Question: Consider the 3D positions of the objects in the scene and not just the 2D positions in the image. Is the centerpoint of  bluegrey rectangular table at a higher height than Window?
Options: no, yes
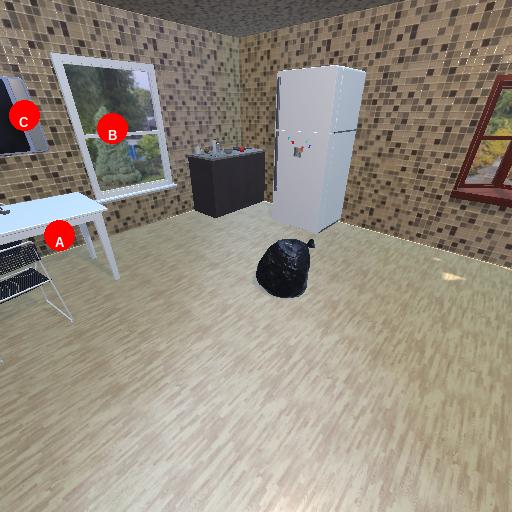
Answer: no